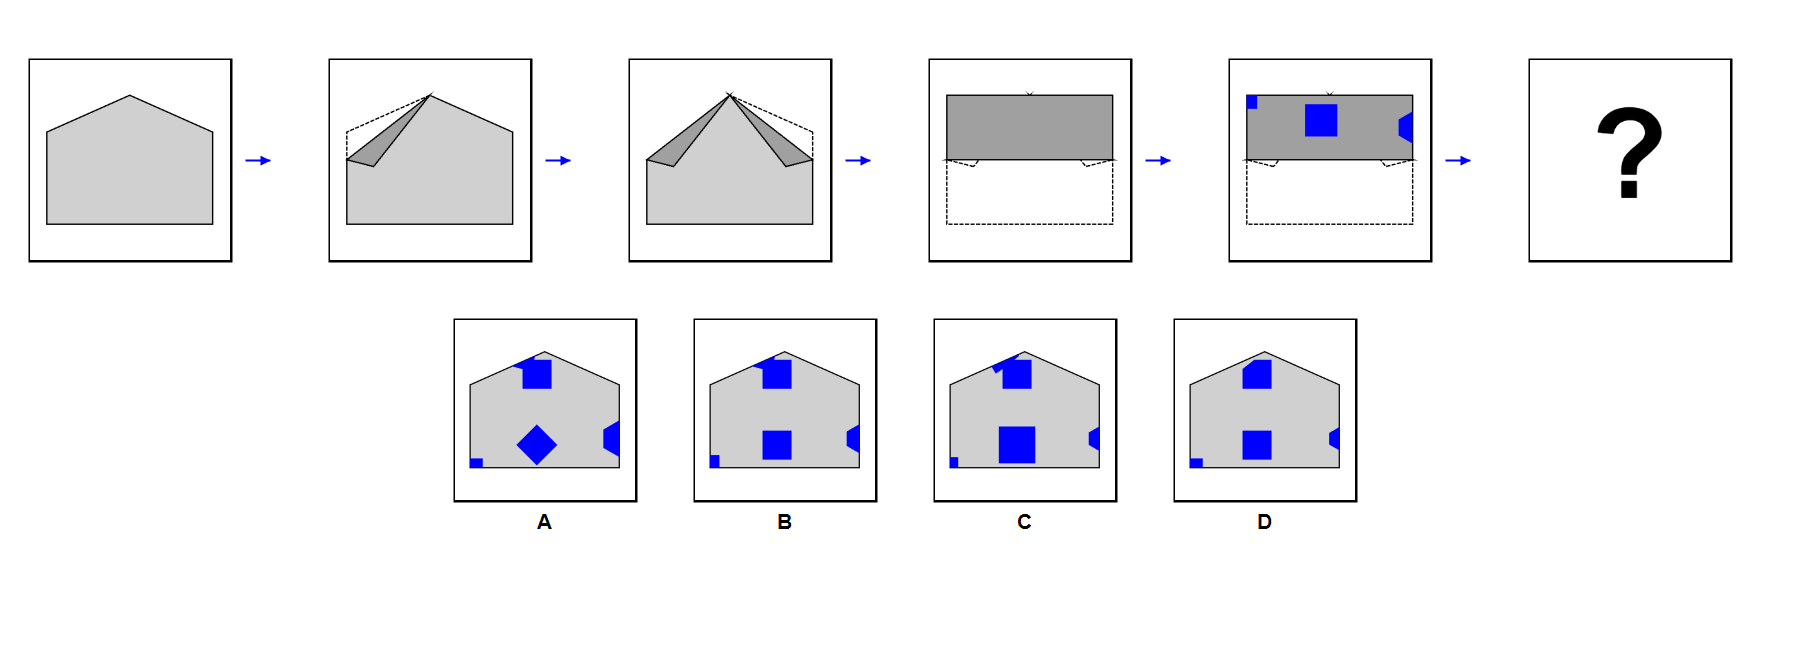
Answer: B